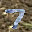
Label: 7